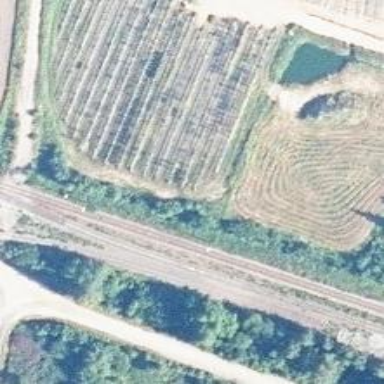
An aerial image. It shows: Continuous railway track.